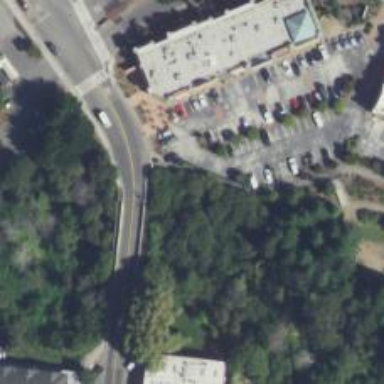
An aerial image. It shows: Footway on bridge.